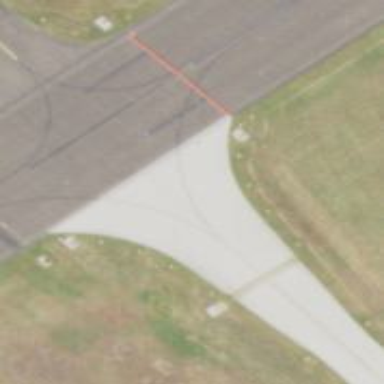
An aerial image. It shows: View of taxiway at the airport.